Interaction volume radius: 5 \u00c5
Interaction volume height: 20 \u00c5
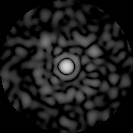
Disorder parameter: 0.8624